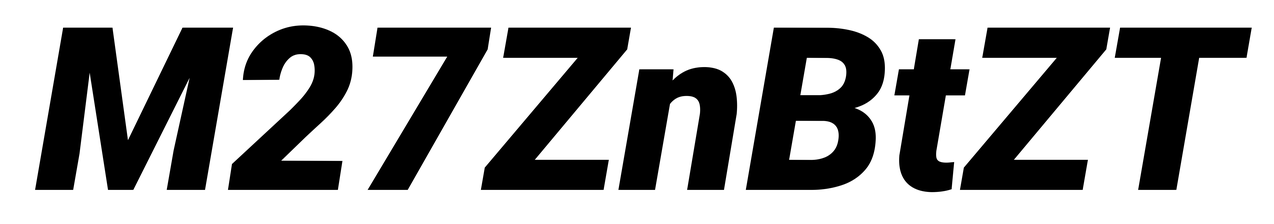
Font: Roboto-Italic_Black_Italic